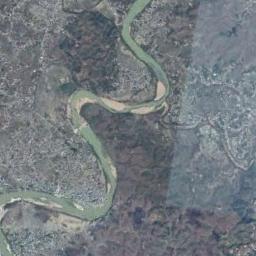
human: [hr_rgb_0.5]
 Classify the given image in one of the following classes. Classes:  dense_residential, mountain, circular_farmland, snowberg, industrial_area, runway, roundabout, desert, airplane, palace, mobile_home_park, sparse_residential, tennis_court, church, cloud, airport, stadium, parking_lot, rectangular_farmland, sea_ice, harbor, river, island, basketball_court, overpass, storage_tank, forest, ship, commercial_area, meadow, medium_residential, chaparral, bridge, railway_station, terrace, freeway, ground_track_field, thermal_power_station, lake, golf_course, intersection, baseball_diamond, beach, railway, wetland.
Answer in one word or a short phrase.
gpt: river